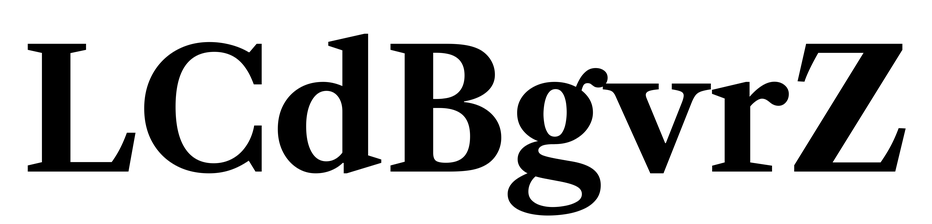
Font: LibreCaslonText_Bold